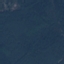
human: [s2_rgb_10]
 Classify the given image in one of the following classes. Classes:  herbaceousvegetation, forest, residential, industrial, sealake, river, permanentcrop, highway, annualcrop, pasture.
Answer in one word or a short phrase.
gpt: Forest